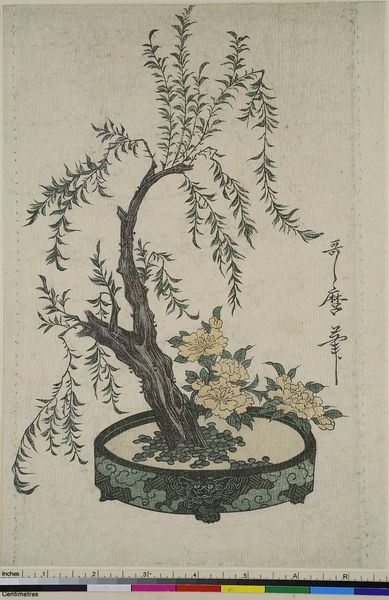
Künstler: Kitagawa Utamaro
Standort: Hamburg
Institution: Museum für Kunst und Gewerbe Hamburg
Schlagwörter: baum, blätter, fuß, kopf, laub, gelb, grün, äste, blume, blumen, schwarz, weiss, blüte, blüten, hochformat, schale, ast, stamm, strauch, blatt, pflanze, topf, holzschnitt, farben, klein, japanisch, schriftzeichen, moos, asien, druckgraphik, druckgrafik, asiatisch, china, topfpflanze, astloch, zeit, topfpflanzen, stämmchen, farbholzschnitt, drache, trauerweide, klaue, tuschezeichnung, zeichnugn, bonsai, edo, zierpflanze, reproduktionen, druckerzeugnisse, bäume, sträucher